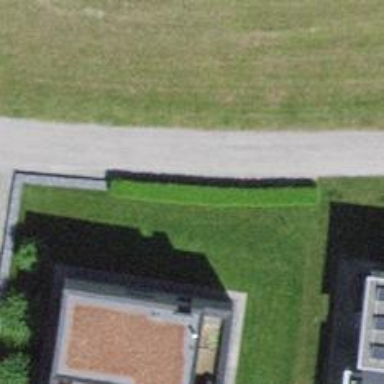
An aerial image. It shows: Hedge acting as barrier.